Question: Is there a way to change the text colour of list items on Android Wear? I've only previously seen this before and hence done this for phones but don't think the same code can be used for Wear.
'''
public class MainActivity extends Activity implements WearableListView.ClickListener{
private WearableListView mListView;
@Override
protected void onCreate(Bundle savedInstanceState) {
super.onCreate(savedInstanceState);
setContentView(R.layout.activity_main);
MyColoringAdapter adapter = new MyColoringAdapter(this,listItems);
final WatchViewStub stub = (WatchViewStub) findViewById(R.id.watch_view_stub);
stub.setOnLayoutInflatedListener(new WatchViewStub.OnLayoutInflatedListener() {
@Override
public void onLayoutInflated(WatchViewStub stub) {
mListView = (WearableListView) stub.findViewById(R.id.listView1);
mListView.setAdapter(new MyAdapter(MainActivity.this));
mListView.setClickListener(MainActivity.this);
}
});
}
private class MyColoringAdapter extends ArrayAdapter<String> {
private final Context context;
private final String[] values;
public MyColoringAdapter(Context context, String[] values) {
super(context, R.layout.row_simple_item_layout, values);
this.context = context;
this.values = values;
}
@Override
public View getView(int position, View convertView, ViewGroup parent) {
LayoutInflater inflater = (LayoutInflater) context
.getSystemService(Context.LAYOUT_INFLATER_SERVICE);
View rowView = inflater.inflate(R.layout.row_simple_item_layout, parent, false);
TextView textView = (TextView) rowView.findViewById(R.id.list_item);
// Set text
textView.setText(values[position]);
// Set color depending on position
int textColorId = R.color.white; // Default color
switch (position) {
case 0:
textColorId = R.color.red; break;
case 1:
textColorId = R.color.yellow; break;
case 2:
textColorId = R.color.green; break;
}
textView.setTextColor(getResources().getColor(textColorId));
return rowView;
}
}
private static ArrayList<String> listItems;
static {
listItems = new ArrayList<String>();
listItems.add("Item 1");
listItems.add("Item 2");
listItems.add("Item 3");
}
@Override
public void onClick(WearableListView.ViewHolder viewHolder) {
}
@Override
public void onTopEmptyRegionClick() {
}
private class MyAdapter extends WearableListView.Adapter {
private final LayoutInflater mInflater;
private MyAdapter(Context context) {
mInflater = LayoutInflater.from(context);
}
@Override
public WearableListView.ViewHolder onCreateViewHolder(ViewGroup parent, int viewType) {
return new WearableListView.ViewHolder(
mInflater.inflate(R.layout.row_simple_item_layout, null));
}
@Override
public void onBindViewHolder(WearableListView.ViewHolder holder, int position) {
TextView view = (TextView) holder.itemView.findViewById(R.id.list_item);
view.setText(listItems.get(position).toString());
holder.itemView.setTag(position);
}
@Override
public int getItemCount() {
return listItems.size();
}
}
}
'''
'''
private class MyColoringAdapter extends ArrayAdapter<String> {
private final Context context;
private final String[] values;
public MyColoringAdapter(Context context, String[] values) {
super(context, R.layout.list_item, values);
this.context = context;
this.values = values;
}
@Override
public View getView(int position, View convertView, ViewGroup parent) {
LayoutInflater inflater = (LayoutInflater) context
.getSystemService(Context.LAYOUT_INFLATER_SERVICE);
View rowView = inflater.inflate(R.layout.list_item, parent, false);
TextView textView = (TextView) rowView.findViewById(R.id.list_item);
textView.setText(values[position]);
int textColorId = R.color.white; // Default color
switch (position) {
case 0:
textColorId = R.color.red; break;
case 1:
textColorId = R.color.yellow; break;
case 2:
textColorId = R.color.green; break;
}
textView.setTextColor(getResources().getColor(textColorId));
return rowView;
}
}
'''
> constructor MyColoringAdapter in class MainActivity.MyColoringAdapter cannot be applied to given types;
required: Context,String[]
found: MainActivity,ArrayList
reason: actual argument ArrayList cannot be converted to String[] by method invocation conversion

For 'MyColoringAdapter adapter = new MyColoringAdapter(this,listItems);'
> Variable 'adapter' is never used
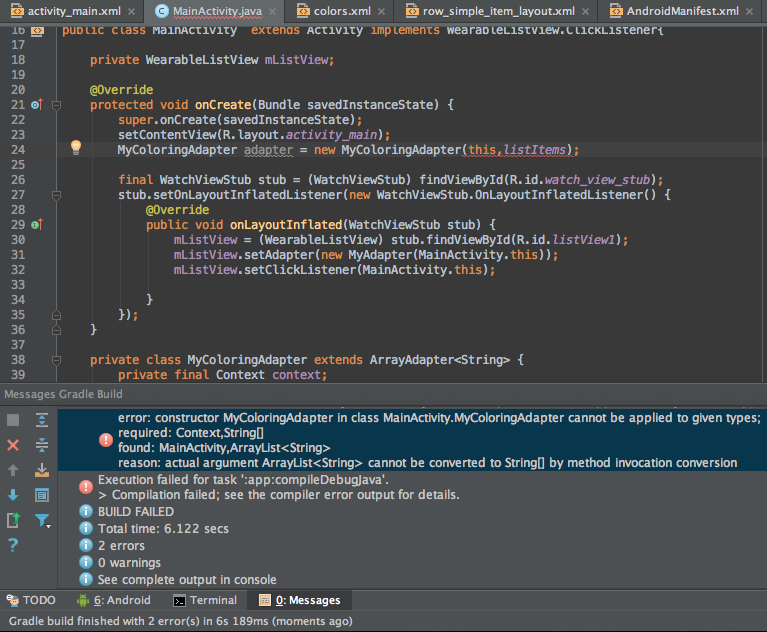
Answer: > constructor MyColoringAdapter in class MainActivity.MyColoringAdapter
cannot be applied to given types; required: Context,String[] found:
MainActivity,ArrayList reason: actual argument ArrayList cannot be
converted to String[] by method invocation conversion
the problem is the Constructor of your 'ArrayAdpater'. It takes a 'String[]' but in your Activity you are passing an 'ArrayList<String>'
Change
'''
private class MyColoringAdapter extends ArrayAdapter<String> {
private final Context context;
private final String[] values;
public MyColoringAdapter(Context context, String[] values) {
super(context, R.layout.list_item, values);
this.context = context;
this.values = values;
}
'''
to
'''
private class MyColoringAdapter extends ArrayAdapter<String> {
private final Context context;
private final ArrayList<String> values;
public MyColoringAdapter(Context context, ArrayList<String> values) {
super(context, R.layout.list_item, values);
this.context = context;
this.values = values;
}
'''
instead of 'textView.setText(values[position]);' you will have 'textView.setText(values.get(position));'.
As side node you should recycle your convertView
Edit: I did notice you have two adapter. But you need one adapter, 'MyAdapter', in you case. Get rid of 'MyColoringAdapter'. If you want to change the textcolor, update your onBindView
'''
@Override
public void onBindViewHolder(WearableListView.ViewHolder holder, int position) {
TextView view = (TextView) holder.itemView.findViewById(R.id.list_item);
view.setText(listItems.get(position).toString());
holder.itemView.setTag(position);
int textColorId = R.color.white; // Default color
switch (position) {
case 0:
textColorId = R.color.red; break;
case 1:
textColorId = R.color.yellow; break;
case 2:
textColorId = R.color.green; break;
}
view.setTextColor(getResources().getColor(textColorId));
}
'''